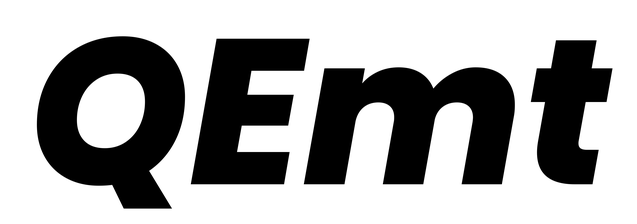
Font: Poppins-ExtraBoldItalic